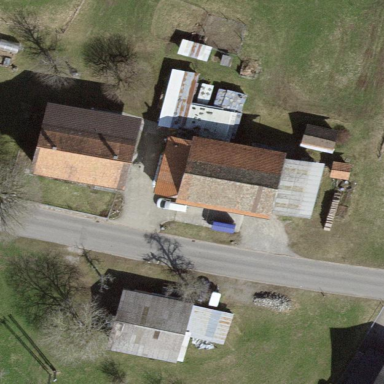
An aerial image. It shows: Farmyard area.